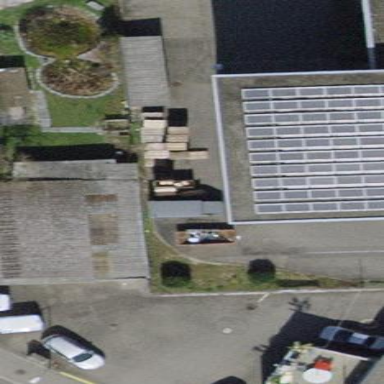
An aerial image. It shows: Group of garages.